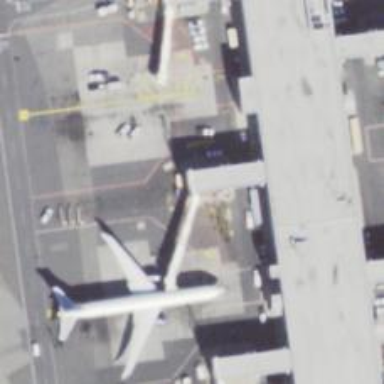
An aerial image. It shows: Airport gate.